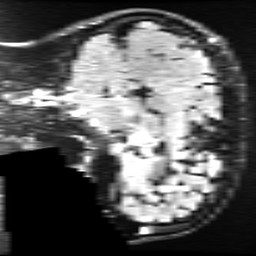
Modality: FLAIR
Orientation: sagittal
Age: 22
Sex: male
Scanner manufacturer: ge
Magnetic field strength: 3 T
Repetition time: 11 s
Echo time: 0.1497 s